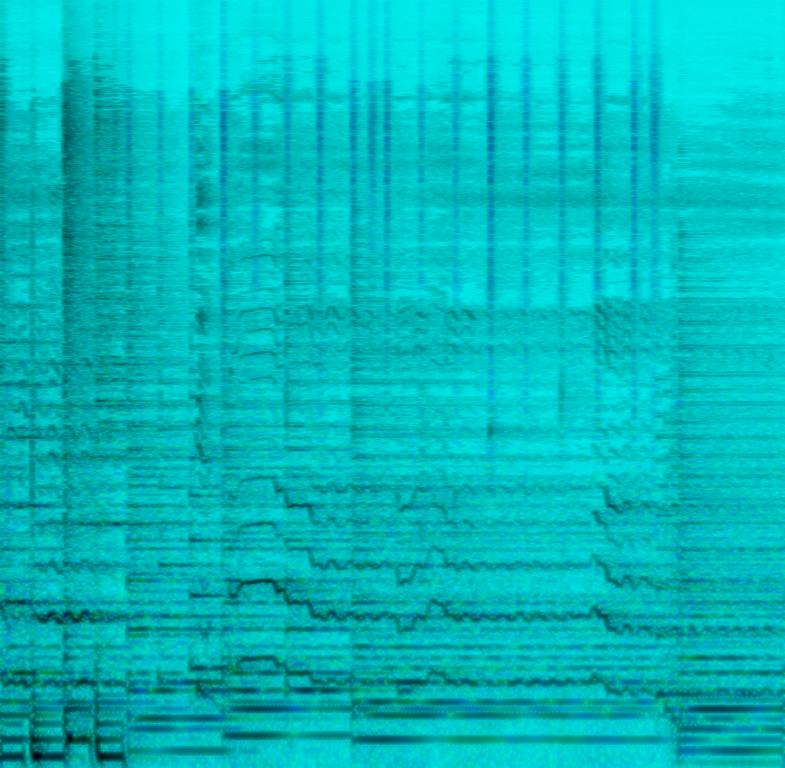
The Pop song features a passionate female vocal singing over synth keys melody, sustained synth strings chords, groovy bass guitar, shimmering shakers and tinny percussive elements. The second section has only vocals, synth keys, shimmering shakers and some tinny percussion, as it is a way calmer section. It sounds uplifting, emotional and easygoing.